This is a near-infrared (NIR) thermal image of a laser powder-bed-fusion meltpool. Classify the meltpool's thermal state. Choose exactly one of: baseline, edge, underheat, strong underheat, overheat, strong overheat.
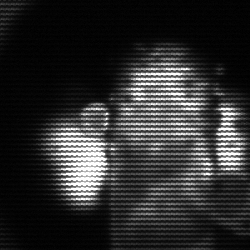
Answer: strong underheat